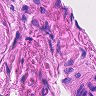
Metastatic tissue present: no